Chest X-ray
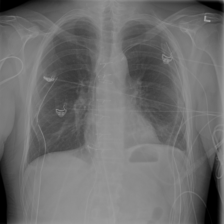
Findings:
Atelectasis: negative
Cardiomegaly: negative
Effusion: negative
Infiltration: negative
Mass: negative
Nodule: negative
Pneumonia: negative
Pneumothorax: negative
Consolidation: negative
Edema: negative
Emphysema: negative
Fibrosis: negative
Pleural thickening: negative
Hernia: negative